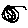
Label: smiley face